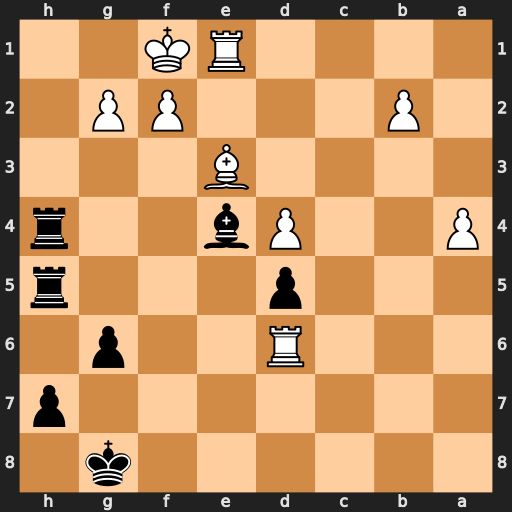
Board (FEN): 6k1/7p/3R2p1/3p3r/P2Pb2r/4B3/1P3PP1/4RK2
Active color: b
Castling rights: -
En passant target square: -
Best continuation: Bd3+ Kg1 Rh1#